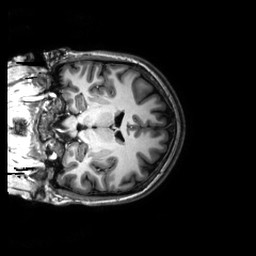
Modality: T1w
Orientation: coronal
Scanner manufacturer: philips
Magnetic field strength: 3 T
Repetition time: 0.0096 s
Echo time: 0.0046 s